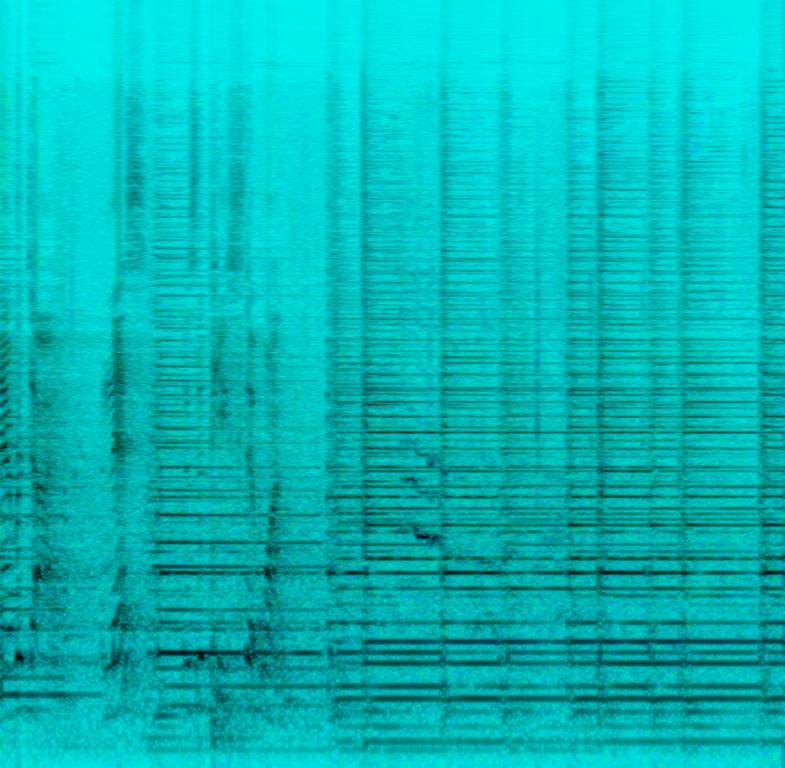
Someone is playing an acoustic guitar while a female voice is singing/yodeling in a higher pitch. in the background voices can be heard. This is an amateur recording. This song may be playing at a local folk-event.